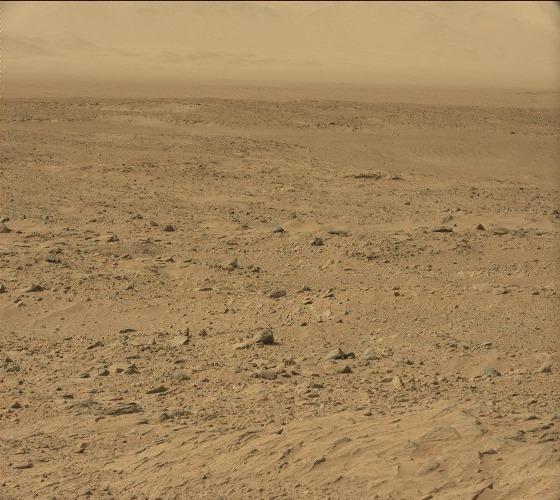
Terrain classes present: Bedrock, Gravel / Sand / Soil, Rock, Shadow, Sky / Distant Mountains